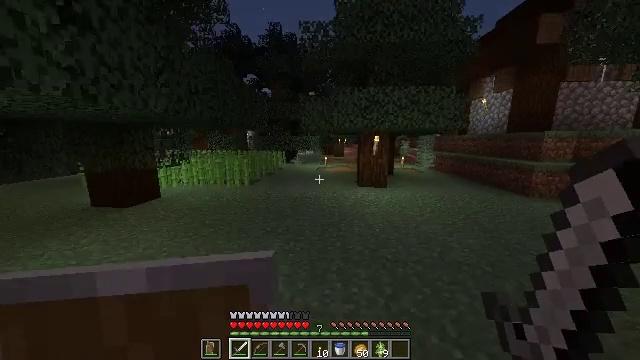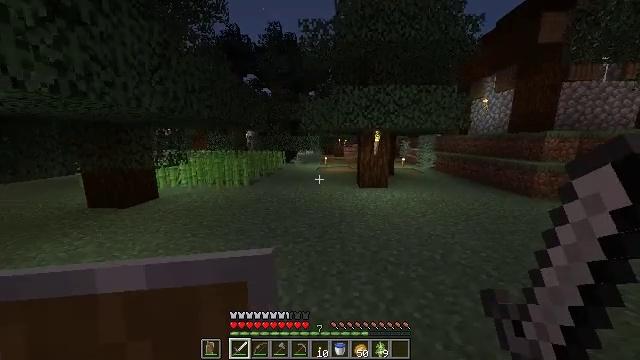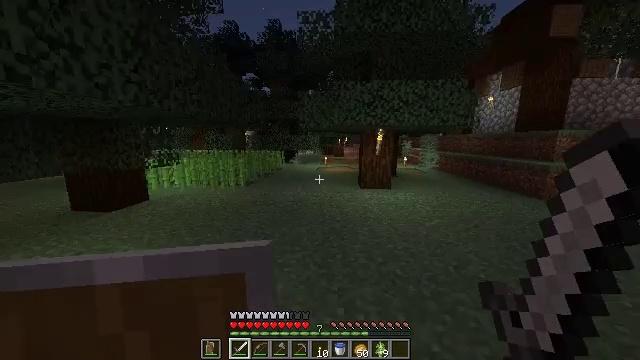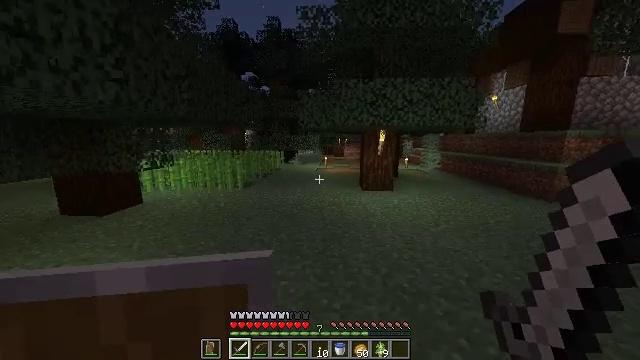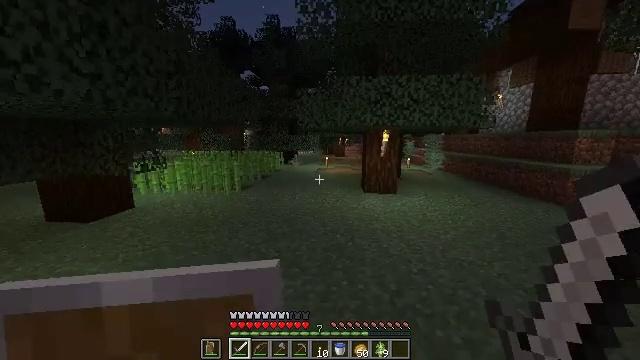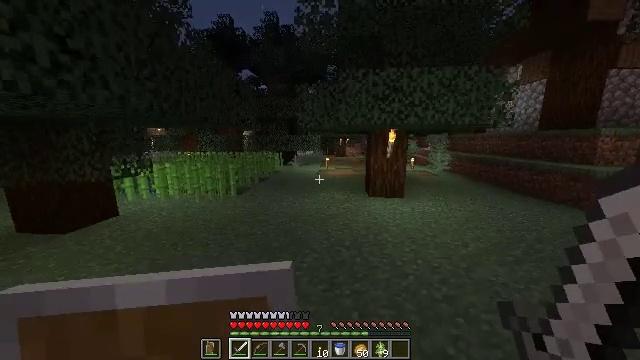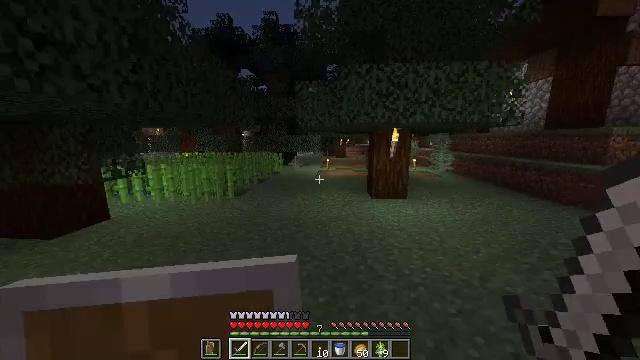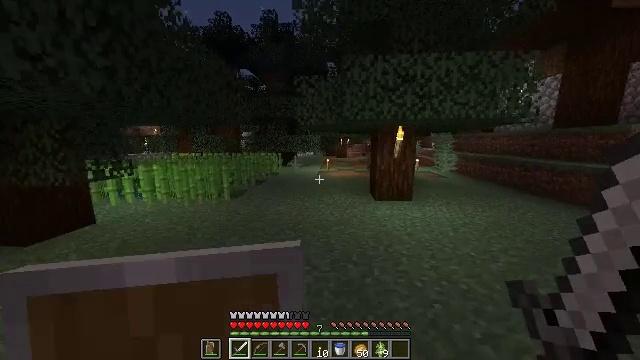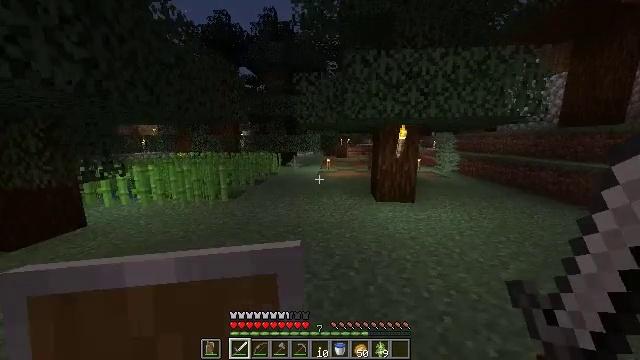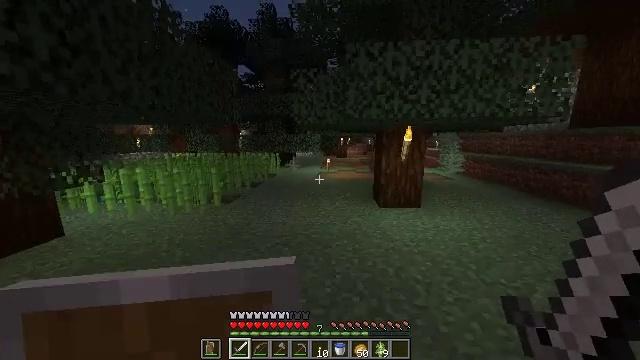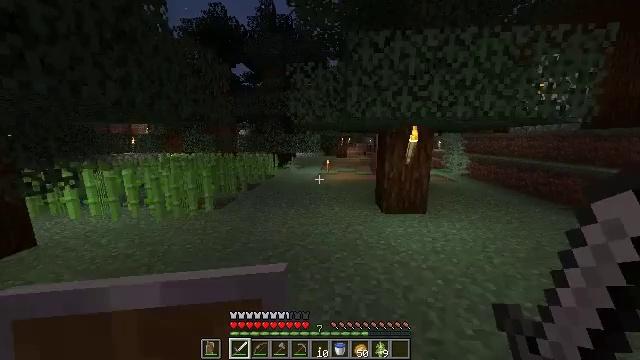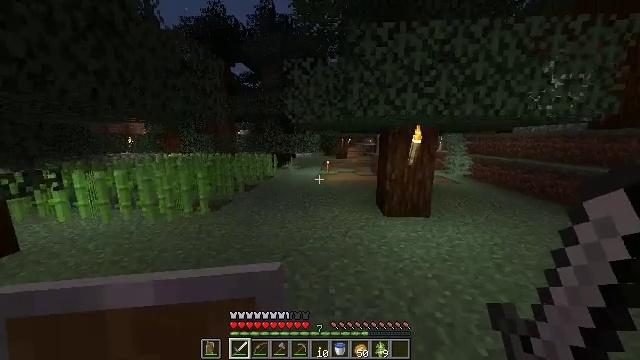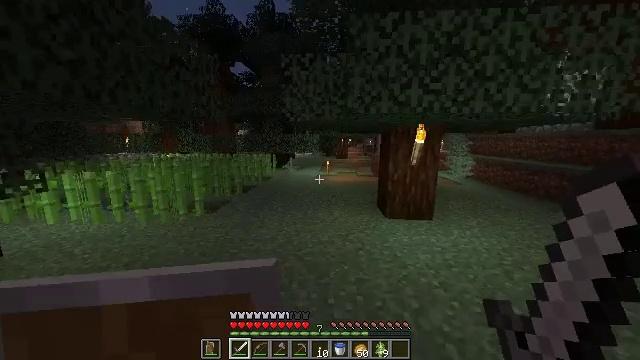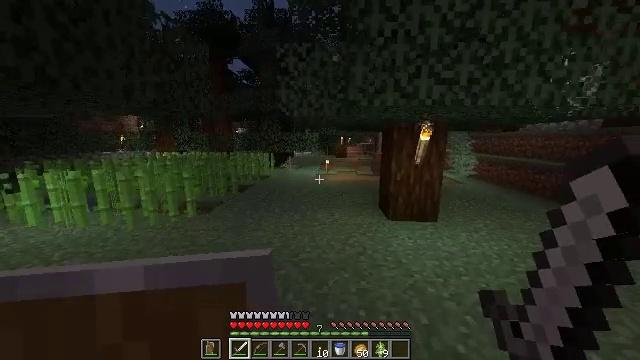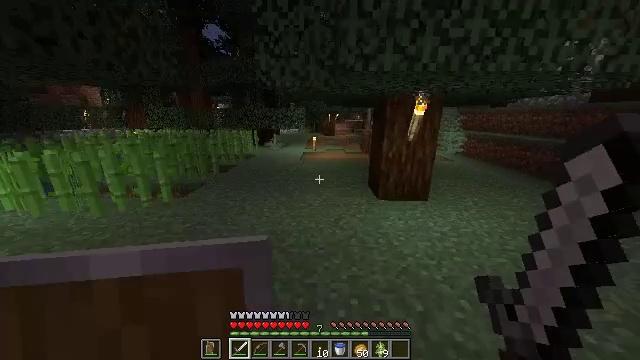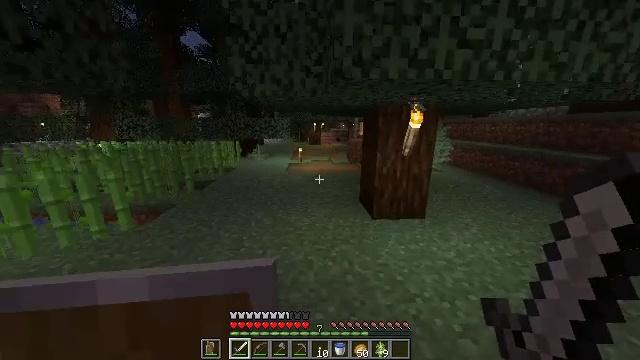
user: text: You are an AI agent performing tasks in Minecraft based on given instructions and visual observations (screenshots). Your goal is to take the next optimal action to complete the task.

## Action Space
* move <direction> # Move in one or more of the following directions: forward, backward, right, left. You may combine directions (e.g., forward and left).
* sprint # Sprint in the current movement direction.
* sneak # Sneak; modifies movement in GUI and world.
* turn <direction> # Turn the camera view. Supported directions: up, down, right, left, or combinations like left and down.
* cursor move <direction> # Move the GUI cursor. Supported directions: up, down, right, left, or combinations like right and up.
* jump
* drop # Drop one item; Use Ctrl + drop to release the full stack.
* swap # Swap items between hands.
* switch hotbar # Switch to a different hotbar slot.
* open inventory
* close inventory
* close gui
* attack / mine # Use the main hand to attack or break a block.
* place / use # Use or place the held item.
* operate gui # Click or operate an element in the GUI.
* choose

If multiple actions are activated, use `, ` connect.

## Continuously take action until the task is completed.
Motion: motion action
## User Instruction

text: Collect the blue bed by attacking it.
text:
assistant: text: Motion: move forward
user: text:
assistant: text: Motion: move forward
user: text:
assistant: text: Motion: move forward
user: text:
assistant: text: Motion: move forward
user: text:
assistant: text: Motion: move forward
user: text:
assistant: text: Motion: move forward
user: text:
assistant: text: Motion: move forward
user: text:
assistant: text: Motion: move forward
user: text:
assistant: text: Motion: move forward
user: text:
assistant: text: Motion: move forward
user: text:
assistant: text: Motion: move forward
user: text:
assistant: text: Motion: move forward
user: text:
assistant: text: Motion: move forward
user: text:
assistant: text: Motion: move forward, turn right and down
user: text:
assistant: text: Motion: move forward, turn right and up
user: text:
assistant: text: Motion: move forward, turn right and down
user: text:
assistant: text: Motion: move forward, turn right
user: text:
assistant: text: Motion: move forward, sprint
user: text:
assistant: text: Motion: move forward, sprint, turn right and down
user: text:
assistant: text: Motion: move forward, sprint
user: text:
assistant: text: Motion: move forward, turn up
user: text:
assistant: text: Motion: move forward
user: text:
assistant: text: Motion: move forward, turn left
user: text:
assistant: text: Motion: move forward
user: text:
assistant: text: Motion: move forward, turn left
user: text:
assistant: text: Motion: move forward, turn left
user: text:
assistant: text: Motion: move forward
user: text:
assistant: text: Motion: move forward
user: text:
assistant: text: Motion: move forward, turn right and up
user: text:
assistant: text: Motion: move forward, turn right and up